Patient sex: M
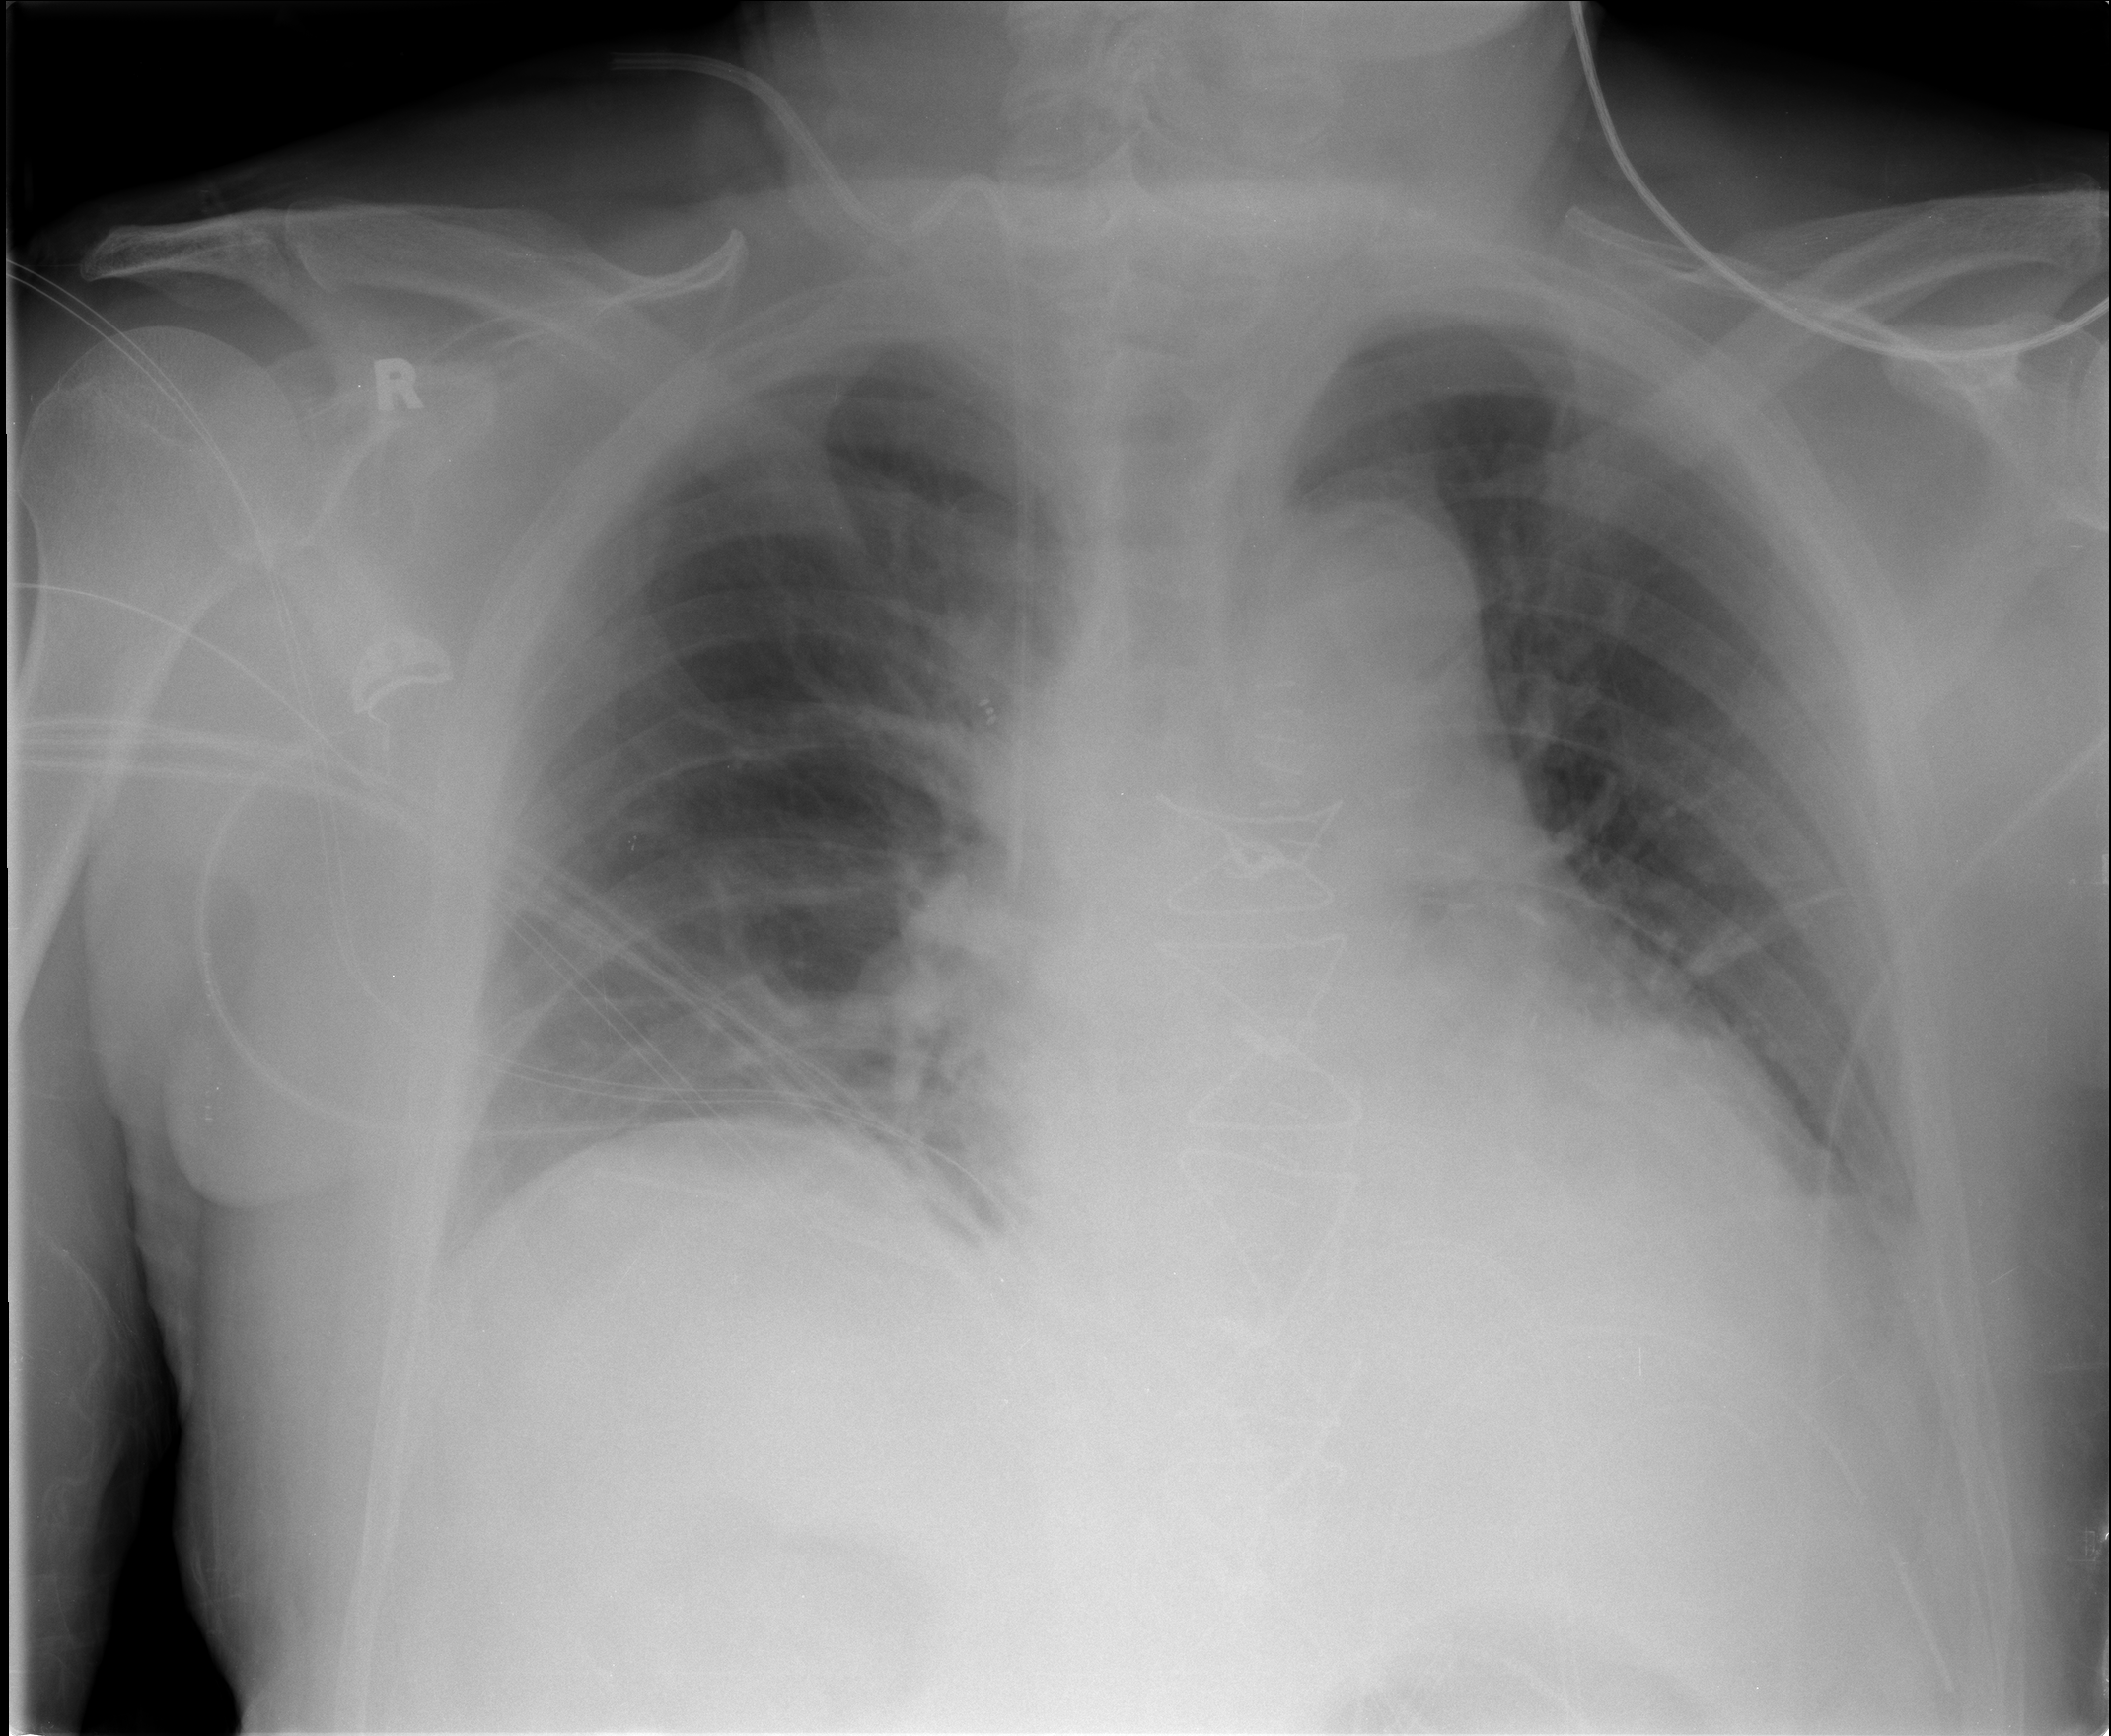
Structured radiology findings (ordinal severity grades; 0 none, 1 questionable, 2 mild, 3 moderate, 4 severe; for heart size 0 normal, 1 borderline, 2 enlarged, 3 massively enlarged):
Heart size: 0
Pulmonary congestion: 0
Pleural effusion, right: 1
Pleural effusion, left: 2
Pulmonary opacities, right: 0
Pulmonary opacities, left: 0
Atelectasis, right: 2
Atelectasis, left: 2